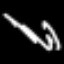
Label: squiggle